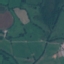
Label: Pasture